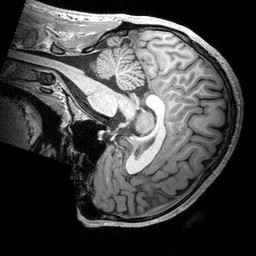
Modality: T1w
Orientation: sagittal
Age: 26
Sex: male
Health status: healthy
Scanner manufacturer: siemens
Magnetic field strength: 3 T
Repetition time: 2.53 s
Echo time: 0.00288 s